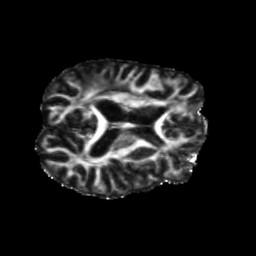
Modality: FA
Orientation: axial
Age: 47
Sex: male
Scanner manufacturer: siemens
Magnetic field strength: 3 T
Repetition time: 5.25 s
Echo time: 0.08 s